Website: bh-photo
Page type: customer-info-address
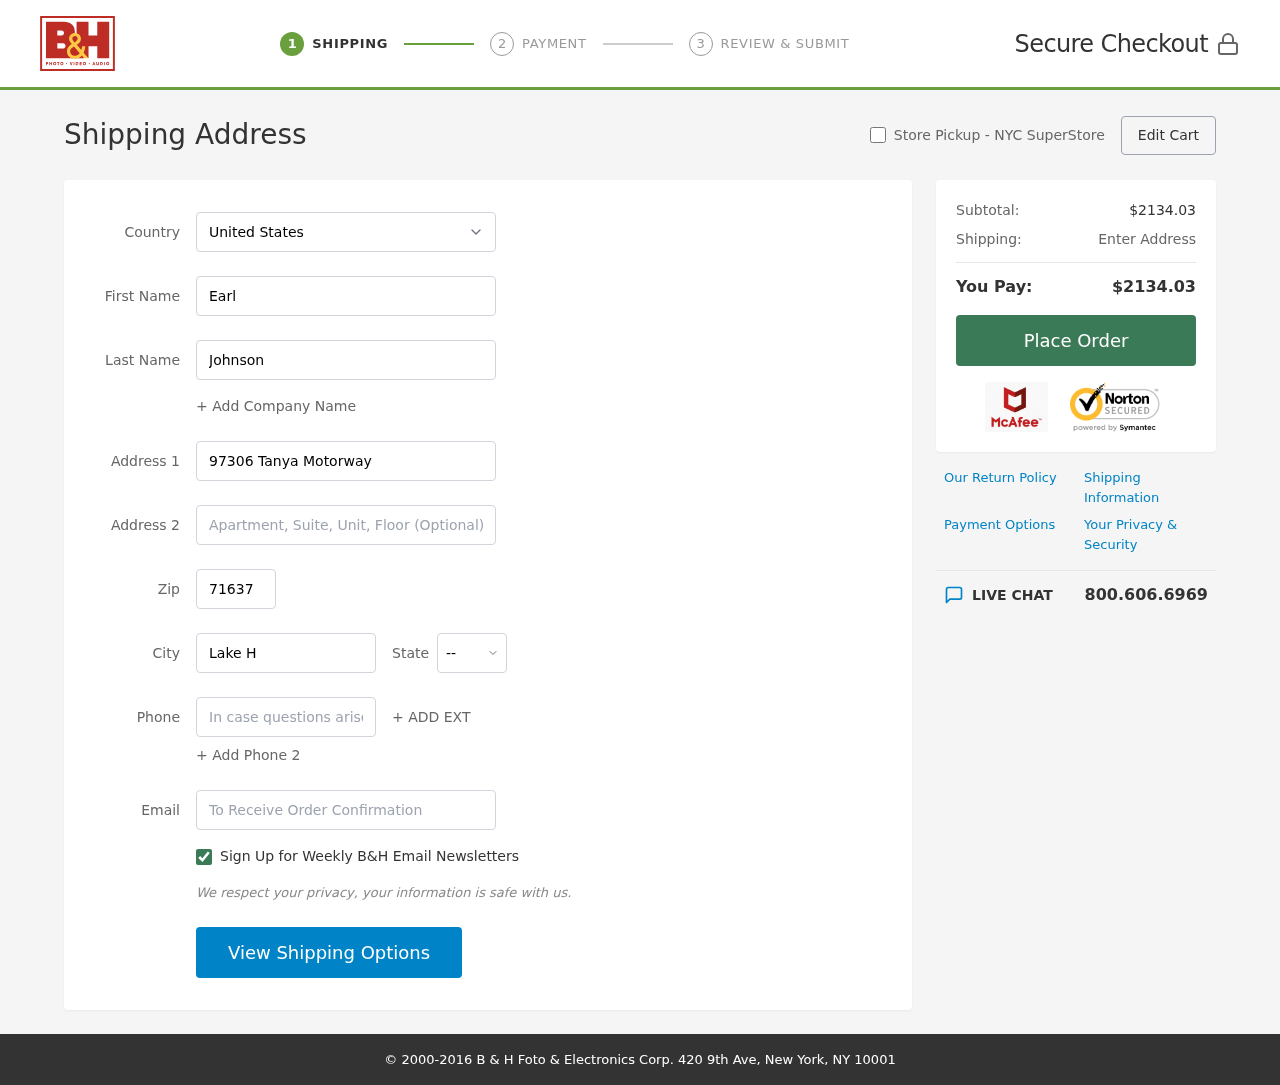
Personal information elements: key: PII_CITY
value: Lake Heather
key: PII_COUNTRY
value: United States
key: PII_EMAIL
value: earl.johnson@yahoo.com
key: PII_FIRSTNAME
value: Earl
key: PII_LASTNAME
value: Johnson
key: PII_PHONE
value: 4438482677
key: PII_POSTCODE
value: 71637
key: PII_STATE_ABBR
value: MA
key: PII_STREET
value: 97306 Tanya Motorway
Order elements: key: ORDER_SUBTOTAL
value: $2134.03
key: ORDER_TOTAL
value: $2134.03